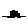
Label: car